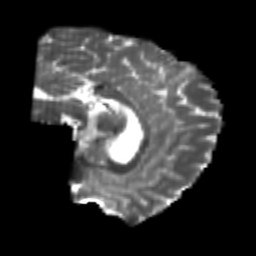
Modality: T2w
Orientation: sagittal
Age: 21
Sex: male
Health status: healthy
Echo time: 0.074 s